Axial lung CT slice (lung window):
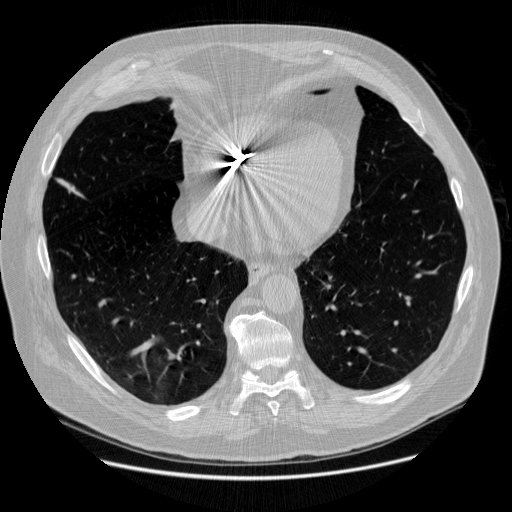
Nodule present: no